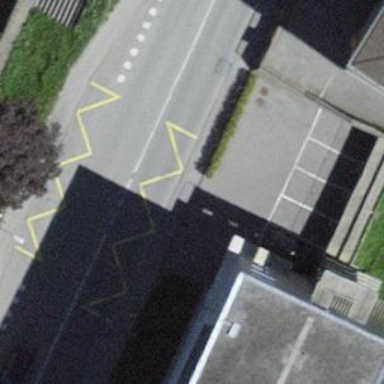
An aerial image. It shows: Bus stop with platform for public transport.